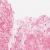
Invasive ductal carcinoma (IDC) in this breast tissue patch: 0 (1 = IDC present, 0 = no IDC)